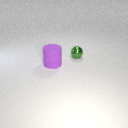
small green metal sphere behind large purple rubber cylinder